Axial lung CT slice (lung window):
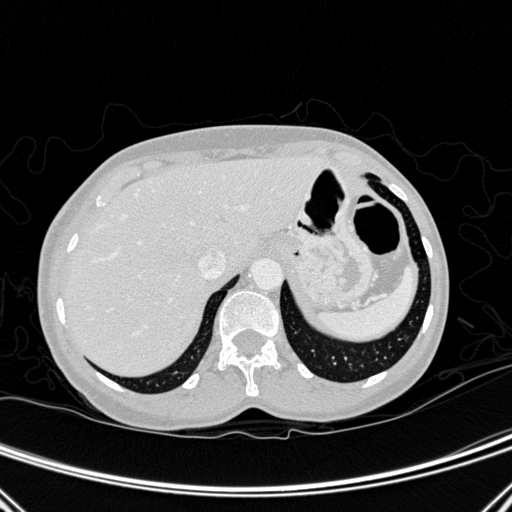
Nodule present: no